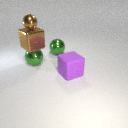
large green metal sphere behind large purple rubber cube